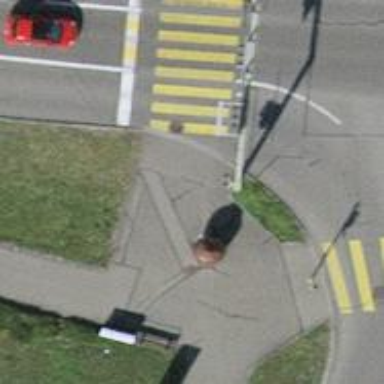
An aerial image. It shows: Road crossing with traffic signals.